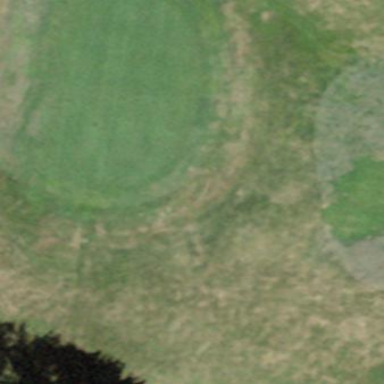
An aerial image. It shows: Golf green.